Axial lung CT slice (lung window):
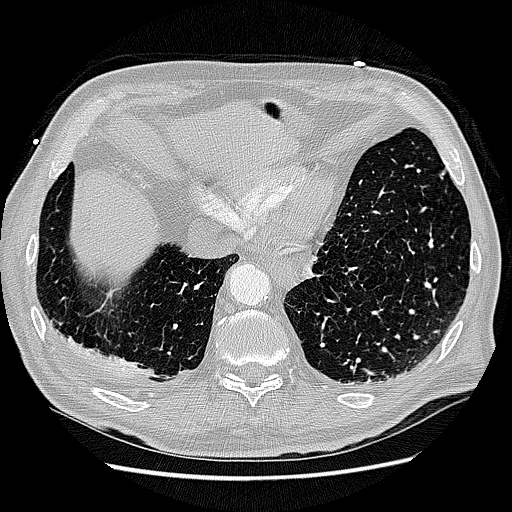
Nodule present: no